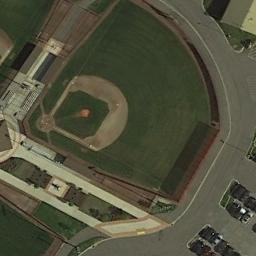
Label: baseball_diamond